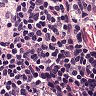
Metastatic tissue present: no